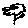
Label: flower